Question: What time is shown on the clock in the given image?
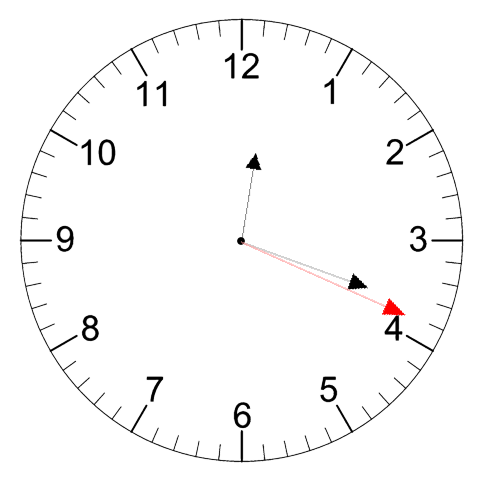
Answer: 12:18:19